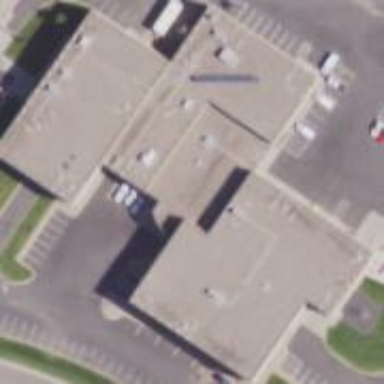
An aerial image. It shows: Utility building.